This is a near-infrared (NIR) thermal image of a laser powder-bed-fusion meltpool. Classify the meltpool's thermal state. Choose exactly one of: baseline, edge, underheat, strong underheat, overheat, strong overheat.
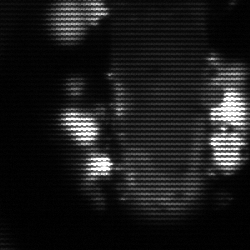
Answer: strong underheat